Question: This is my code to get the Object which is returning but I cannot open that object I want to open and see whats in it
'''
var connections = [];
$.each(instance.getAllConnections(), function (idx, connection) {
connections.push({
connectionId: connection.id,
pageSourceId: connection.sourceId,
pageTargetId: connection.targetId,
anchors: $.map(connection.endpoints, function(endpoint) {
return [[endpoint.anchor.x,
endpoint.anchor.y,
endpoint.anchor.getOrientation()[0],
endpoint.anchor.getOrientation()[1],
endpoint.anchor.offsets[0],
endpoint.anchor.offsets[1]
]];
})
});
console.log(util.inspect(connections.endpoints));
});
// console.log(connections);
console.log(util.inspect(connections));
'''
This is what I am getting in the Object

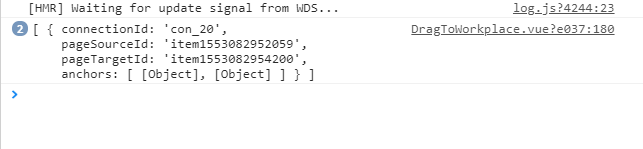
Answer: I got the Object by doing this
'''
var connections = [];
$.each(instance.getAllConnections(), function (idx, connection) {
connections.push({
connectionId: connection.id,
pageSourceId: connection.sourceId,
pageTargetId: connection.targetId,
arrowendpoint1:connection.endpoints[0].anchor.x,
arrowendpoint2:connection.endpoints[0].anchor.y,
arrownendpoint3:connection.endpoints[1].anchor.x,
arrownendpoint4:connection.endpoints[1].anchor.y,
// anchors: $.map(connection.endpoints, function(endpoint) {
// return [[endpoint.anchor.x,
// endpoint.anchor.y,
// endpoint.anchor.getOrientation()[0],
// endpoint.anchor.getOrientation()[1],
// endpoint.anchor.offsets[0],
// endpoint.anchor.offsets[1]
// ]];
// })
});
});
console.log(util.inspect(connections));
'''